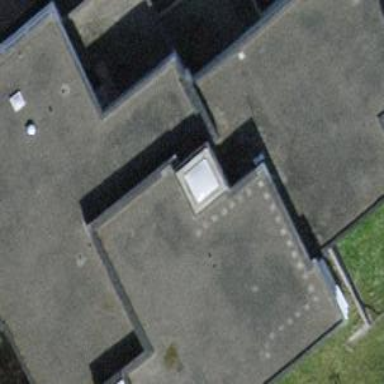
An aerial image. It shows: Flat-roofed school building.